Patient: sex M, age 31
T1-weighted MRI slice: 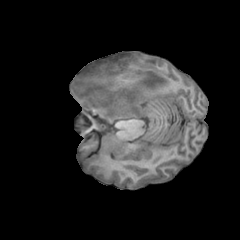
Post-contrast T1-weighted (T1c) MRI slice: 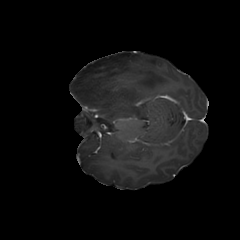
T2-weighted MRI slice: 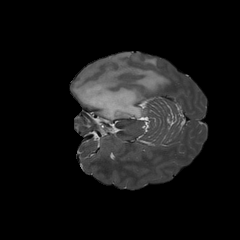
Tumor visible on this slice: yes
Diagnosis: Astrocytoma, IDH-mutant
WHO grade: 3